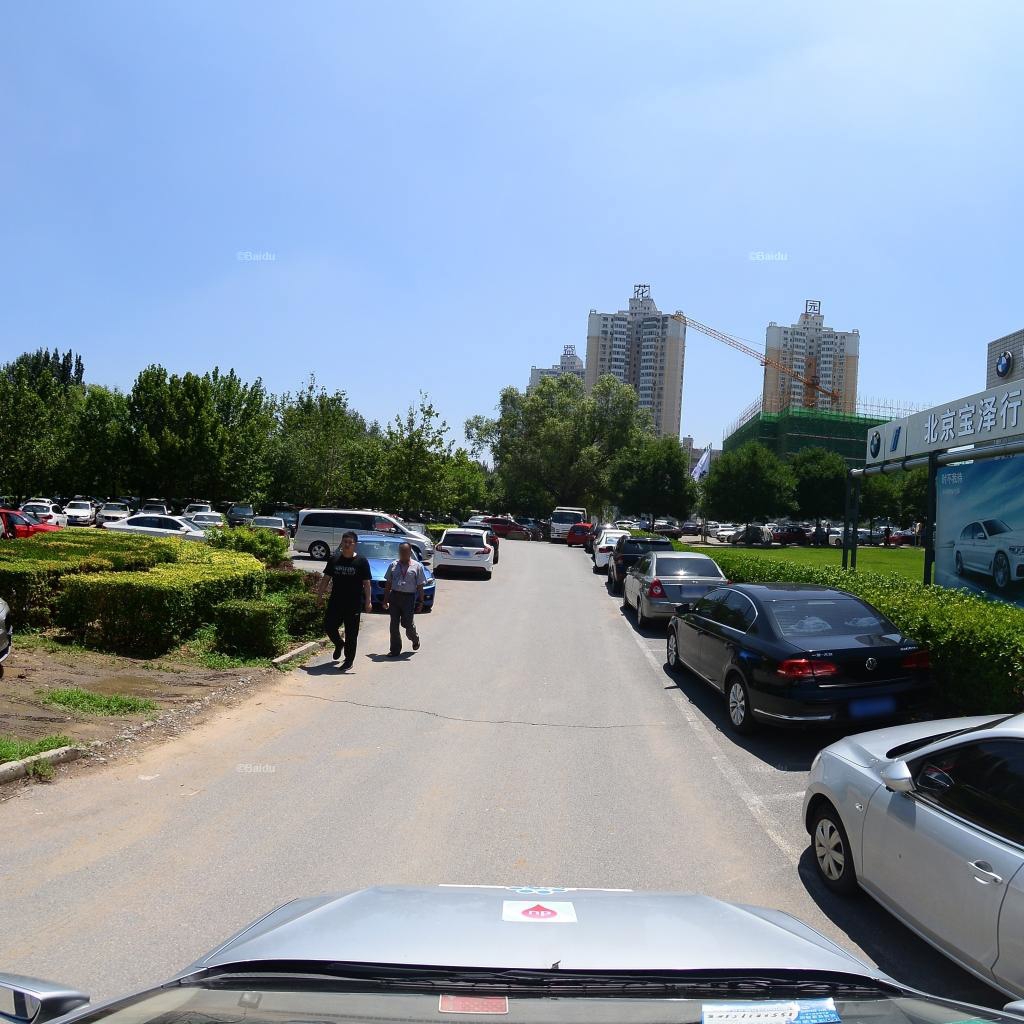
Region: Fengtai
Road damage annotations: transverse crack